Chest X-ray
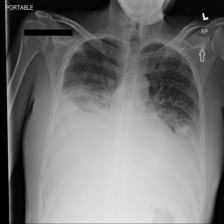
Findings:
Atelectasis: positive
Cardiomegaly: negative
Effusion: positive
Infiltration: negative
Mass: negative
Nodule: negative
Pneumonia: negative
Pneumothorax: negative
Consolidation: negative
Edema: negative
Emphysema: negative
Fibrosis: negative
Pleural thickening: negative
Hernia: negative